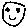
Label: smiley face